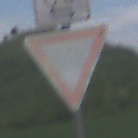
Verkehrszeichen: VorfahrtGewaehren
Zusatzzeichen oben: RichtungsangabeDurchPfeile9
Umgebung: Outdoor, RoadRail
Tageszeit: Midday
Wetter: PartlyCloudy
Licht: Natural
Jahreszeit: NotSpecified
Kontrast: LowContrast